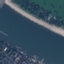
Land use / land cover: River